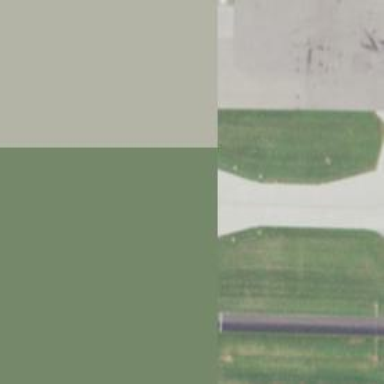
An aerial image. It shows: Image of taxiway at airport.